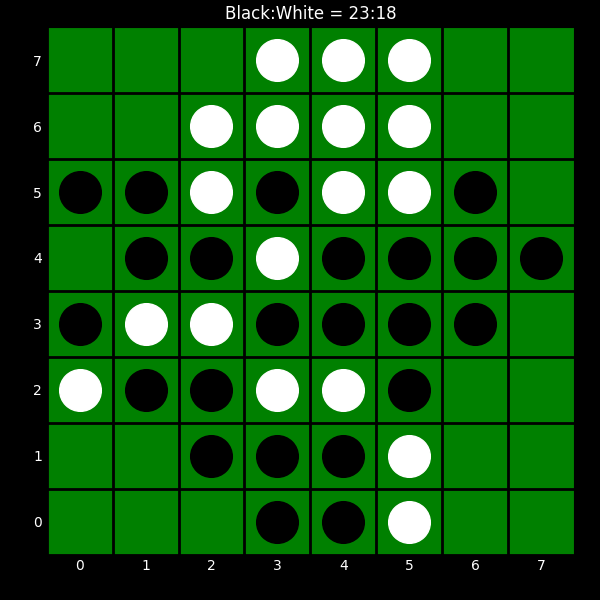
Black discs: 23
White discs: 18